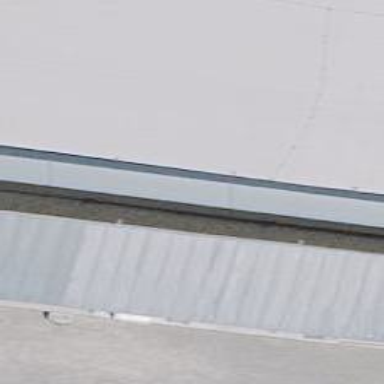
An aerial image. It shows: View of roof of building.